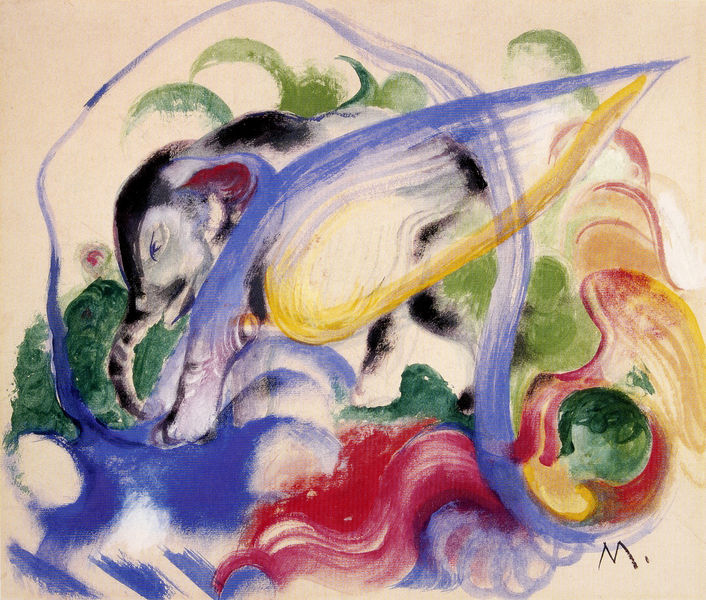
Titel: Fabeltier (Grauer Elefant)
Künstler: Franz Marc
Standort: Buffalo (New York)
Institution: Albright-Knox Art Gallery
Schlagwörter: baum, blau, flügel, vogel, wasser, weiß, aquarell, bäume, fluss, gelb, grün, impressionismus, landschaft, bunt, grau, kreide, mund, nase, ohr, orange, schwarz, hund, rot, tier, expressionismus, malerei, trinken, augen, gesicht, signatur, öl, sonne, auge, figur, ohren, wald, rund, engel, welpe, farbig, welle, wellen, papier, abstrakt, farben, farbe, formen, schattierung, linien, signiert, wild, duktus, abstraktion, abstrahiert, orientalisch, expressionistisch, linie, acryl, macke, zoo, schnauze, mischwesen, wesen, fabelwesen, leicht, balu, phantasie, fantasie, blauer reiter, kandinsky, gegenständlich, elefant, rüssel, grundfarben, franz marc, marc, exprssionismus, abstrahierend, fluee, wasser formen, kindlich, rün, schimäre, gemalde, fantastisch, flügle, dickhäuter, stoßzahn, elefantenkind, t, au, r, i, s, b, x, a, u, m, l, o, d, h, k, z, 20. jhdt, p, v, f, q, j, ö, c, fg, w, m., y, mn, ä, abstraiert, dumbo